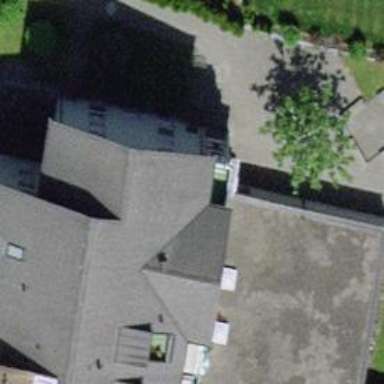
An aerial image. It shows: Kindergarten.